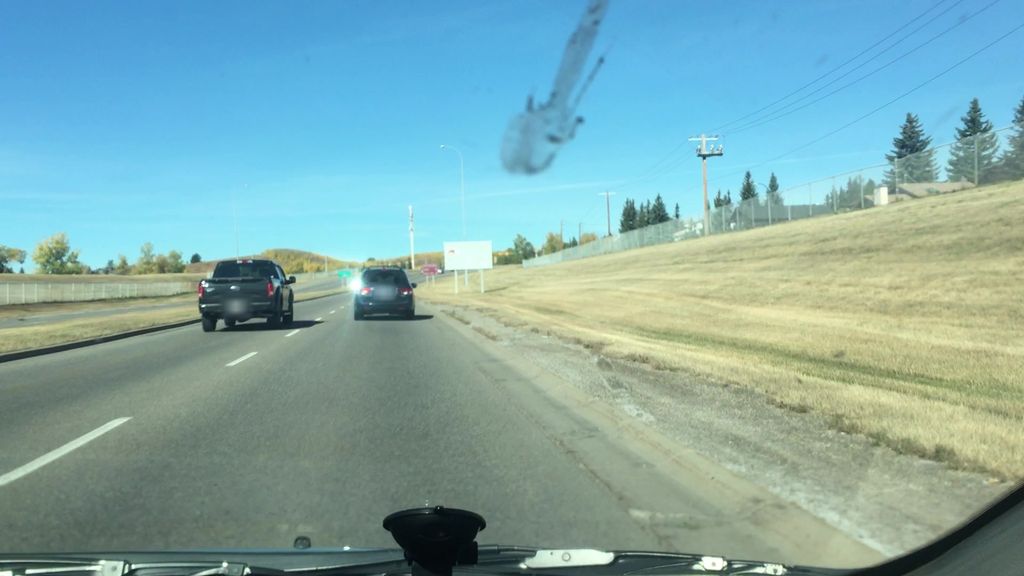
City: calgary